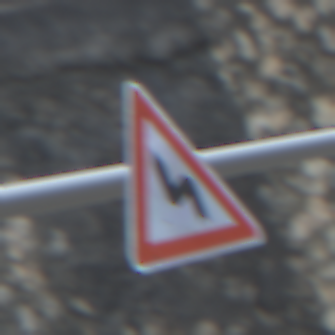
Verkehrszeichen: DoppelkurveZunaechstLinks
Umgebung: Outdoor, Suburban
Tageszeit: MorningAfternoon
Wetter: PartlyCloudy
Licht: Natural
Jahreszeit: NotSpecified
Kontrast: LowContrast